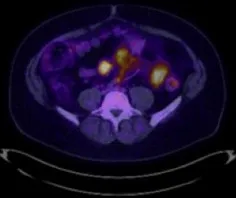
(B) NM68 DOTATATE PET scan showing that avidity of the nodal mass and radiological appearances that are in keeping with a neuroendocrine tumour.
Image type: radiology (pet)